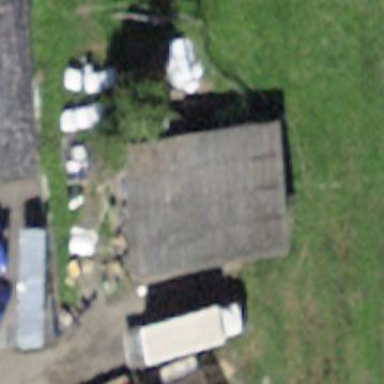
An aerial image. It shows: Skillion-roofed farm auxiliary building.